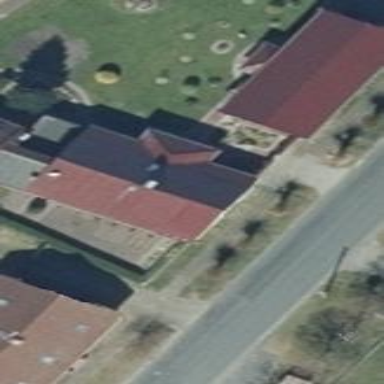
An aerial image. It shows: House with gabled roof oriented along the building. The roof is maroon in color.